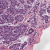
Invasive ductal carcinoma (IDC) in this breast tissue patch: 1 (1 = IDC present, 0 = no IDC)